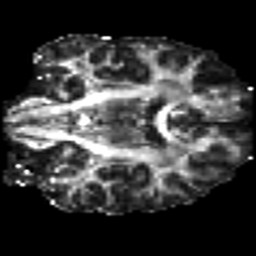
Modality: FA
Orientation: coronal
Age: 23
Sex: male
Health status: healthy
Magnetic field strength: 3 T
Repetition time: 8.4 s
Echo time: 0.0926 s